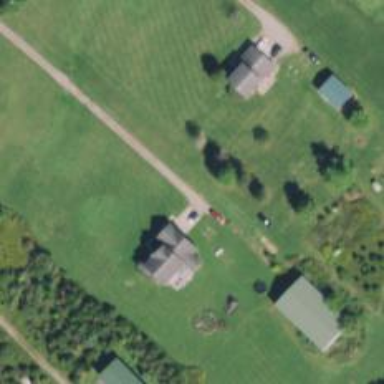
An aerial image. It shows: Driveway.